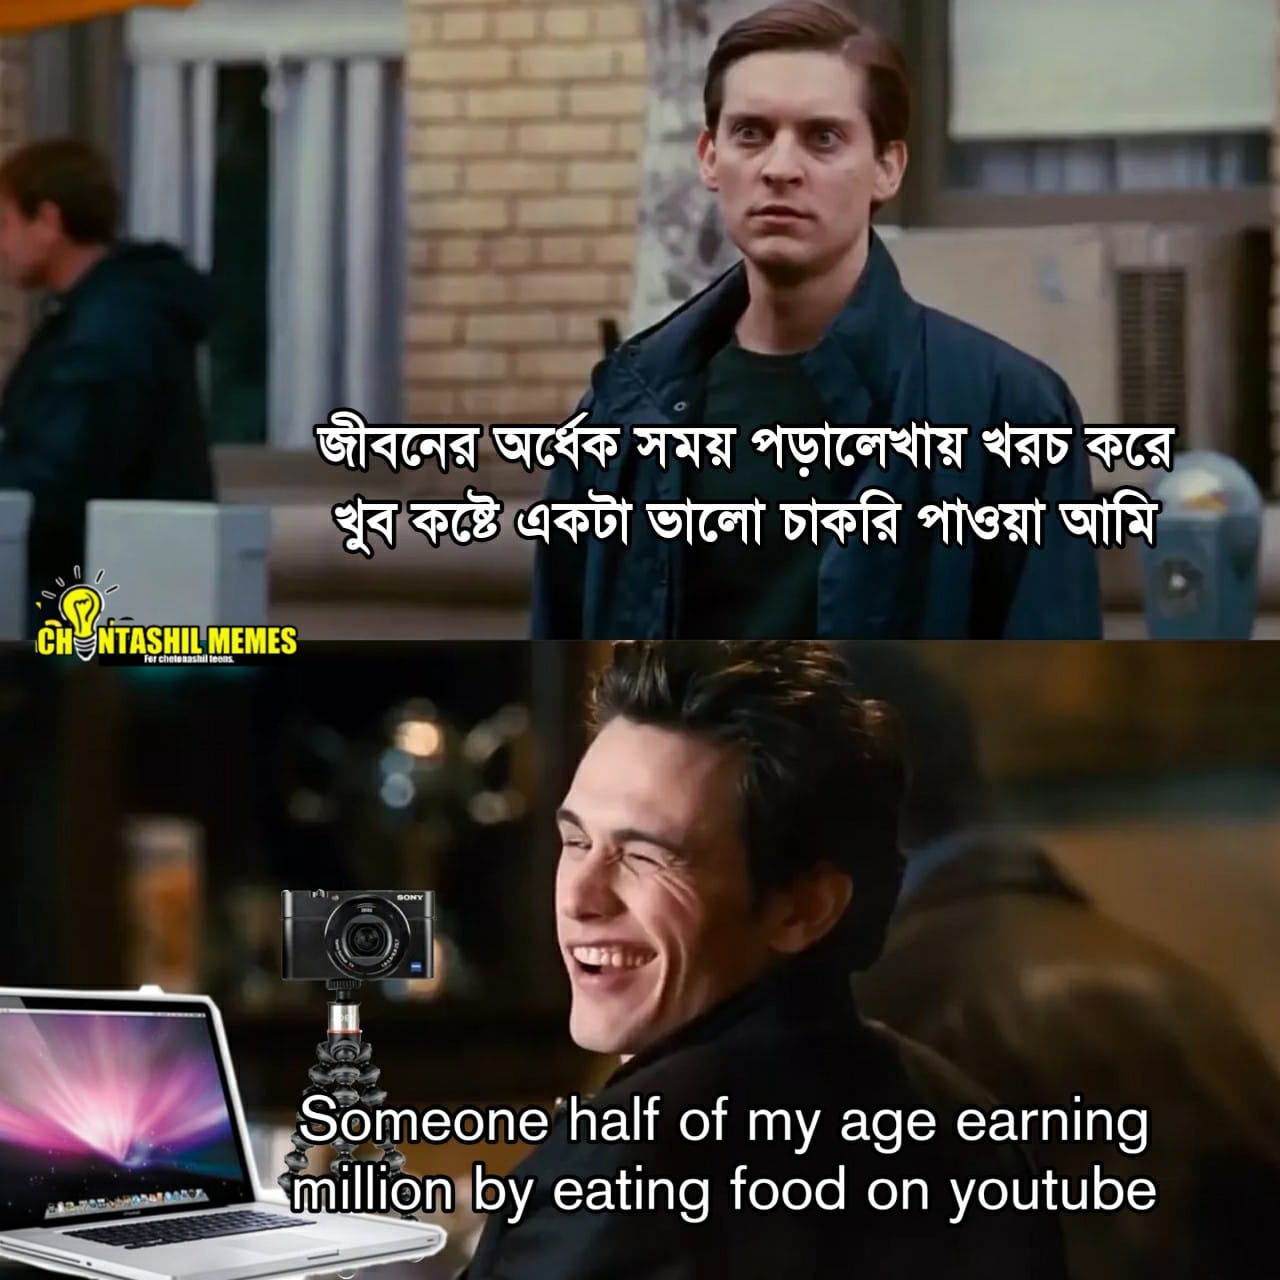
Caption: জীবনের অর্ধেক সময় পড়ালেখায় খরচ করে খুব কষ্টে একটা ভালো চাকরি পাওয়া আমি     Someone half of my age earning million by eating food on youtube
Label: hate